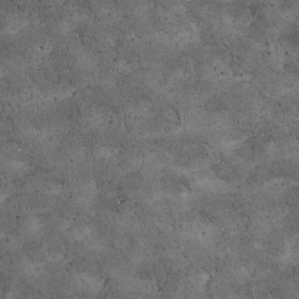
Label: non_frost